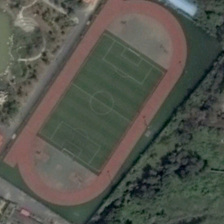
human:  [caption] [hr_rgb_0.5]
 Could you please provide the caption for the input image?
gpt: many green trees are around a playground with a football field in it .

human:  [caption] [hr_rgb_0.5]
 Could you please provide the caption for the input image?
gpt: many green trees are around a playground with a football field in it .

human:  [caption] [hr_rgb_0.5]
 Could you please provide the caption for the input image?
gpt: the playground consists of a red track and a green football field .

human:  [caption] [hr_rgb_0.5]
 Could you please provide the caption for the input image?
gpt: the playground is surrounded by dark green trees .

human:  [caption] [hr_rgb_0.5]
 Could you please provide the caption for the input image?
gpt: the playground consists of a red track and a green football field .